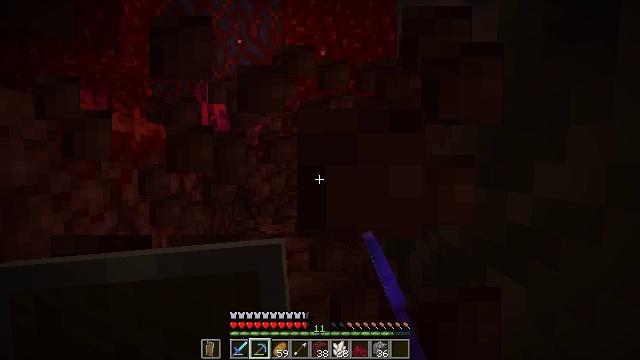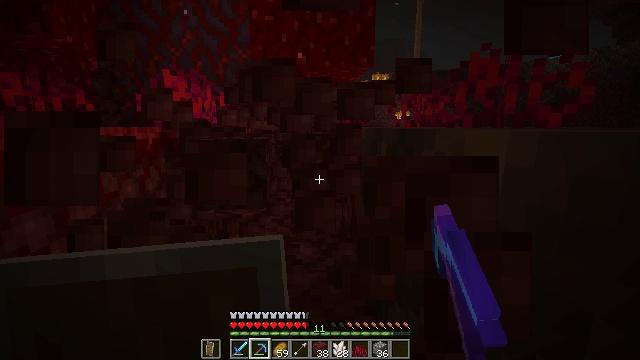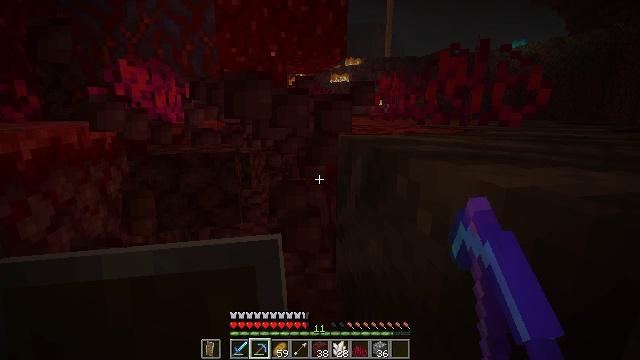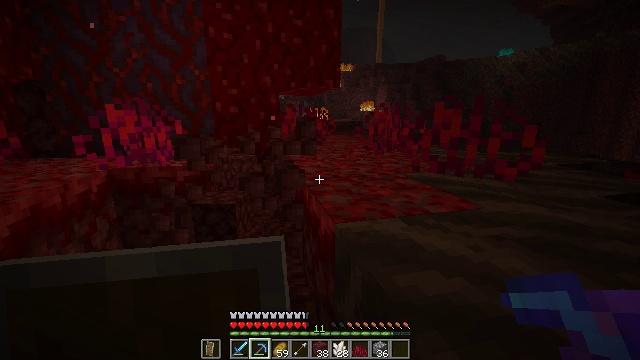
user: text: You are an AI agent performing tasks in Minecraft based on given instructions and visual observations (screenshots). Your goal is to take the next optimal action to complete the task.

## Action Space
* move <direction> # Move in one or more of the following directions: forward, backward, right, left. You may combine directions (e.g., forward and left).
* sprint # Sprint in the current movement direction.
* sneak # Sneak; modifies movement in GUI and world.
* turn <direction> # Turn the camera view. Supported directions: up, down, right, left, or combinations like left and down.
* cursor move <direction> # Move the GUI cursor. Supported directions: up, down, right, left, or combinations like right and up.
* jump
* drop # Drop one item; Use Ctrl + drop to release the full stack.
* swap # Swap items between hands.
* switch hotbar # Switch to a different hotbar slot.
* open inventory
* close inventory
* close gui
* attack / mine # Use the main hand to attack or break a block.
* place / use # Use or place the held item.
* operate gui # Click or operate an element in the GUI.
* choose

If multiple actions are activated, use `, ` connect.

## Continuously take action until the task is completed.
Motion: motion action
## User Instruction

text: Remove crimson nylium from the terrain.
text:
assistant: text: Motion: move forward, turn right and down, jump
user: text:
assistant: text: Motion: move forward, turn right and down, jump
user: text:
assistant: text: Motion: move forward, turn right, jump
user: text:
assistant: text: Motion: no_op